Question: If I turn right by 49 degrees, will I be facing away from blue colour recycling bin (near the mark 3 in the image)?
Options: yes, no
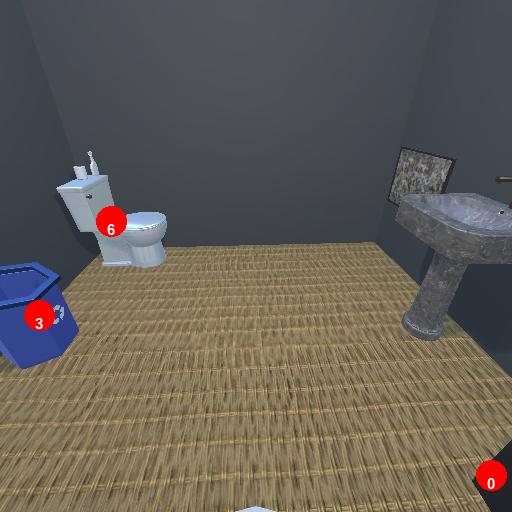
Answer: yes